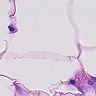
Metastatic tissue present: no